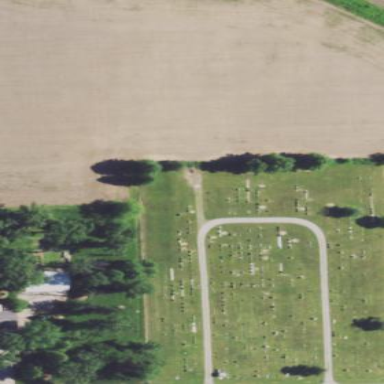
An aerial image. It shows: Grave yard.